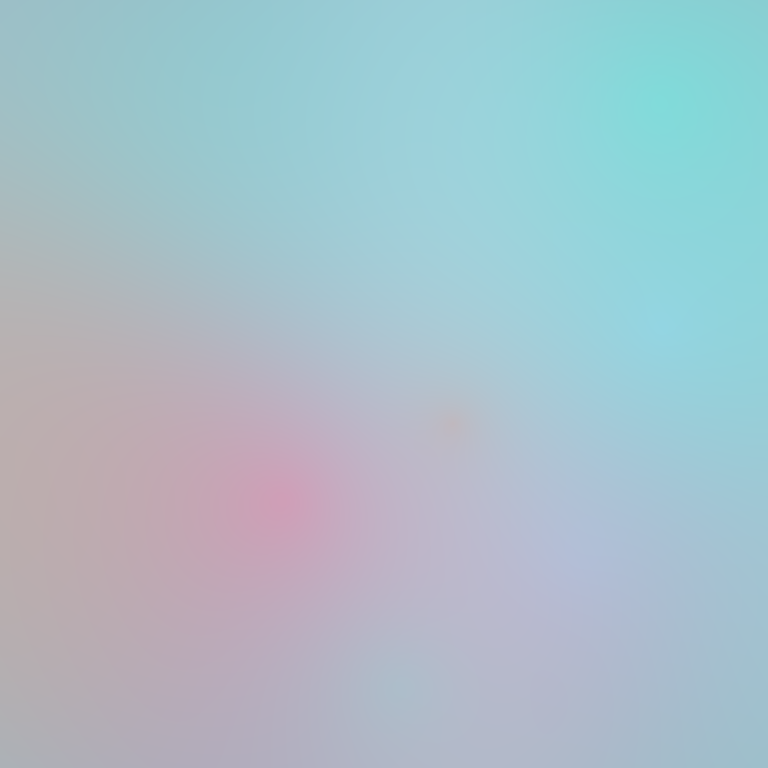
Abstract light effect, smooth gradient from soft teal to gentle pink, serene atmosphere, diffuse glow, no room, no furniture, no objects.